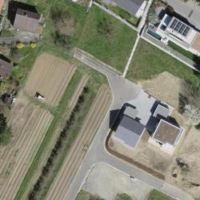
EUNIS habitat code: 55
Species observed at this site:
Prunus padus